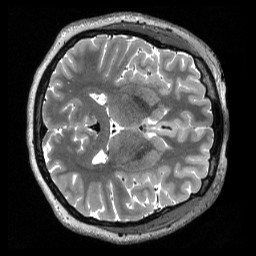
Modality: T2w
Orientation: axial
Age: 23
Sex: female
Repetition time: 3.2 s
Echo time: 0.563 s